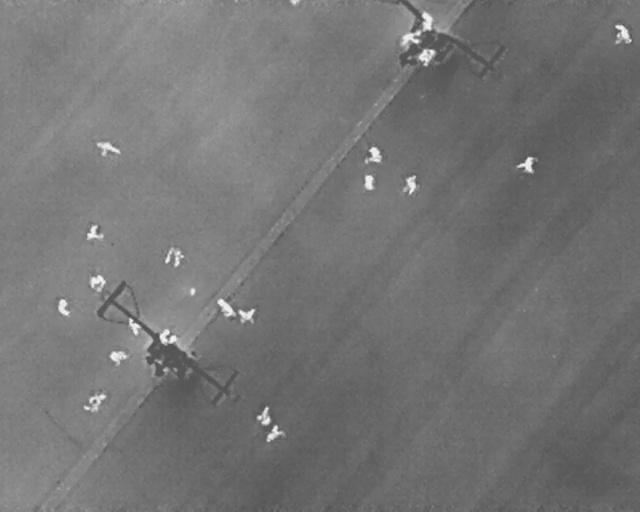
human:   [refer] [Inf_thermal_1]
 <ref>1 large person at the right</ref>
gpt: <box>[[80, 29, 83, 34, 2]]</box>

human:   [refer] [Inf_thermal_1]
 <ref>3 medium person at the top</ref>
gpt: <box>[[65, 9, 67, 12, 32], [65, 2, 68, 5, 2], [62, 5, 64, 9, 153]]</box>

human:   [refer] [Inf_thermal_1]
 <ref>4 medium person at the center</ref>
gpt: <box>[[57, 28, 59, 31, 2], [56, 34, 58, 36, 2], [33, 58, 37, 61, 140], [37, 59, 39, 63, 2]]</box>

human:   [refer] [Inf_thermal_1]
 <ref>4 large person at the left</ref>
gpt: <box>[[25, 48, 29, 51, 2], [13, 43, 16, 47, 2], [24, 63, 27, 67, 2], [17, 67, 19, 71, 2]]</box>

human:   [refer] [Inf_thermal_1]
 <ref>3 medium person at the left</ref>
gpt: <box>[[13, 53, 16, 56, 2], [8, 58, 11, 61, 2], [19, 62, 22, 65, 2]]</box>

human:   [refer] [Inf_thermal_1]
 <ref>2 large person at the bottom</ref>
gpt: <box>[[39, 79, 43, 82, 2], [41, 82, 44, 86, 2]]</box>